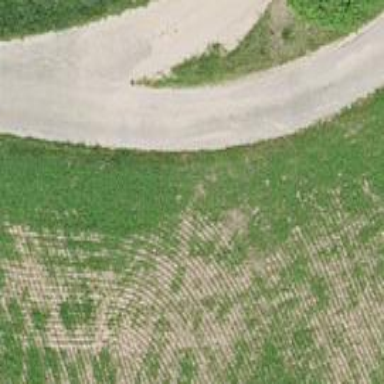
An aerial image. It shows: Well-maintained track road of grade 1.